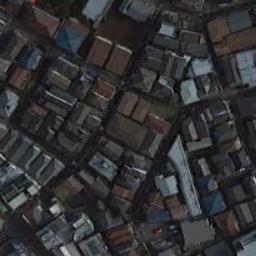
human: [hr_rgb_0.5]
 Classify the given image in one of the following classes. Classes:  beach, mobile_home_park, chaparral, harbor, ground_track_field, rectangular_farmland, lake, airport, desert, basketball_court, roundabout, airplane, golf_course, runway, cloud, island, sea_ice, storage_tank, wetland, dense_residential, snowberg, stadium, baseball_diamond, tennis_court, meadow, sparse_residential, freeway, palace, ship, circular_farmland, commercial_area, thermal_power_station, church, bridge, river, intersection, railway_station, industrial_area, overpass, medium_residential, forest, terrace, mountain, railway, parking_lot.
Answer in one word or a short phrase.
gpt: dense_residential